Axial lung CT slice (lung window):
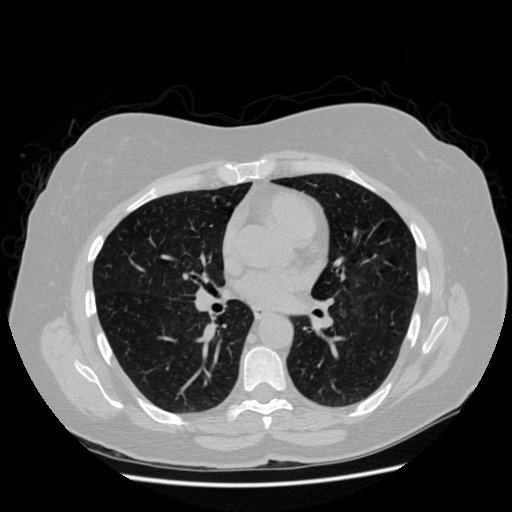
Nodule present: no